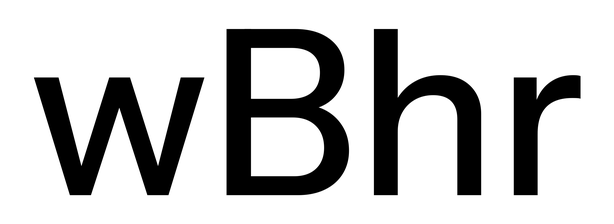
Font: InstrumentSans_Medium